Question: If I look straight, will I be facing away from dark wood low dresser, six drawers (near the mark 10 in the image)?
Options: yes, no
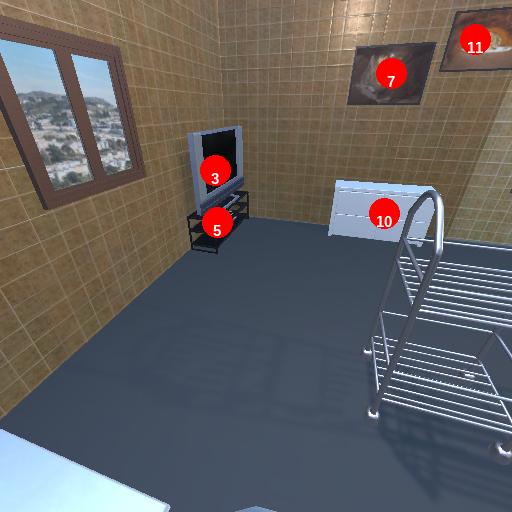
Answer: yes